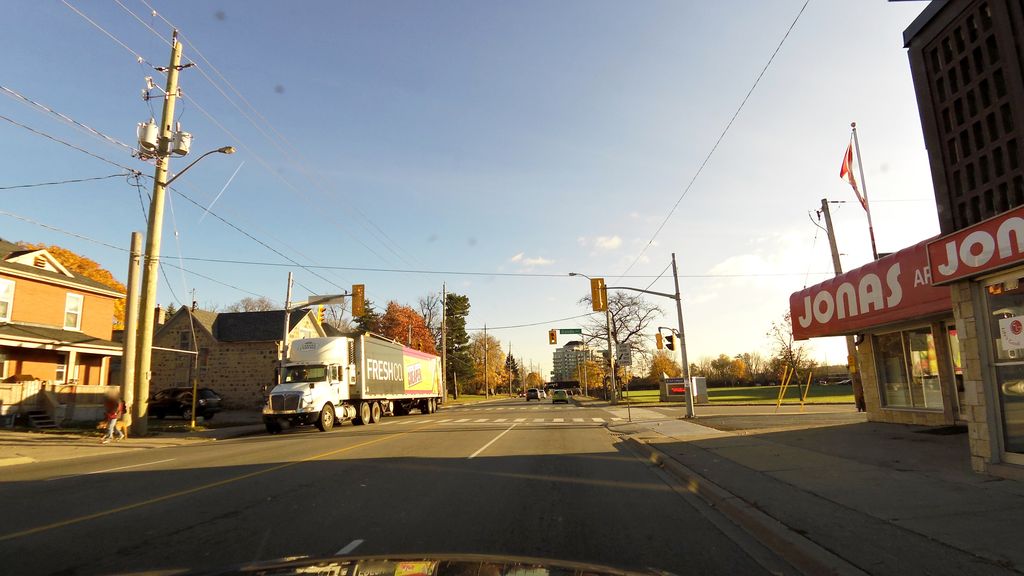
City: kitchener-waterloo